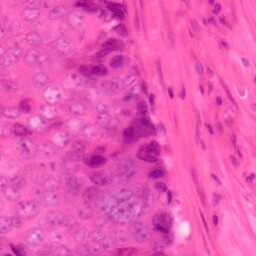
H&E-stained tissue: Colon